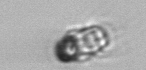
Label: Mesodinium